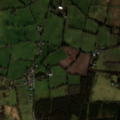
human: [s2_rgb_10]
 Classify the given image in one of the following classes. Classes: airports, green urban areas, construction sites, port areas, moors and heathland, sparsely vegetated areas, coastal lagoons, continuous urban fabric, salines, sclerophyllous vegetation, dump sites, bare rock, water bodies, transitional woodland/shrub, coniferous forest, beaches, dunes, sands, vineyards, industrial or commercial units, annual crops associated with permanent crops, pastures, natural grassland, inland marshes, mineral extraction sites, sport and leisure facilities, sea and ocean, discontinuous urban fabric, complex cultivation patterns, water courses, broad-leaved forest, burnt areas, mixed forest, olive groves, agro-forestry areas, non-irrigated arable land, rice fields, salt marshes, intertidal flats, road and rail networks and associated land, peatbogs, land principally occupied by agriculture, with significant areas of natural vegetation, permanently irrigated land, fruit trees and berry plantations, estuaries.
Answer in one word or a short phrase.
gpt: pastures, land principally occupied by agriculture, with significant areas of natural vegetation, coniferous forest, transitional woodland/shrub